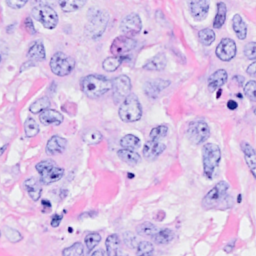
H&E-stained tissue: Breast